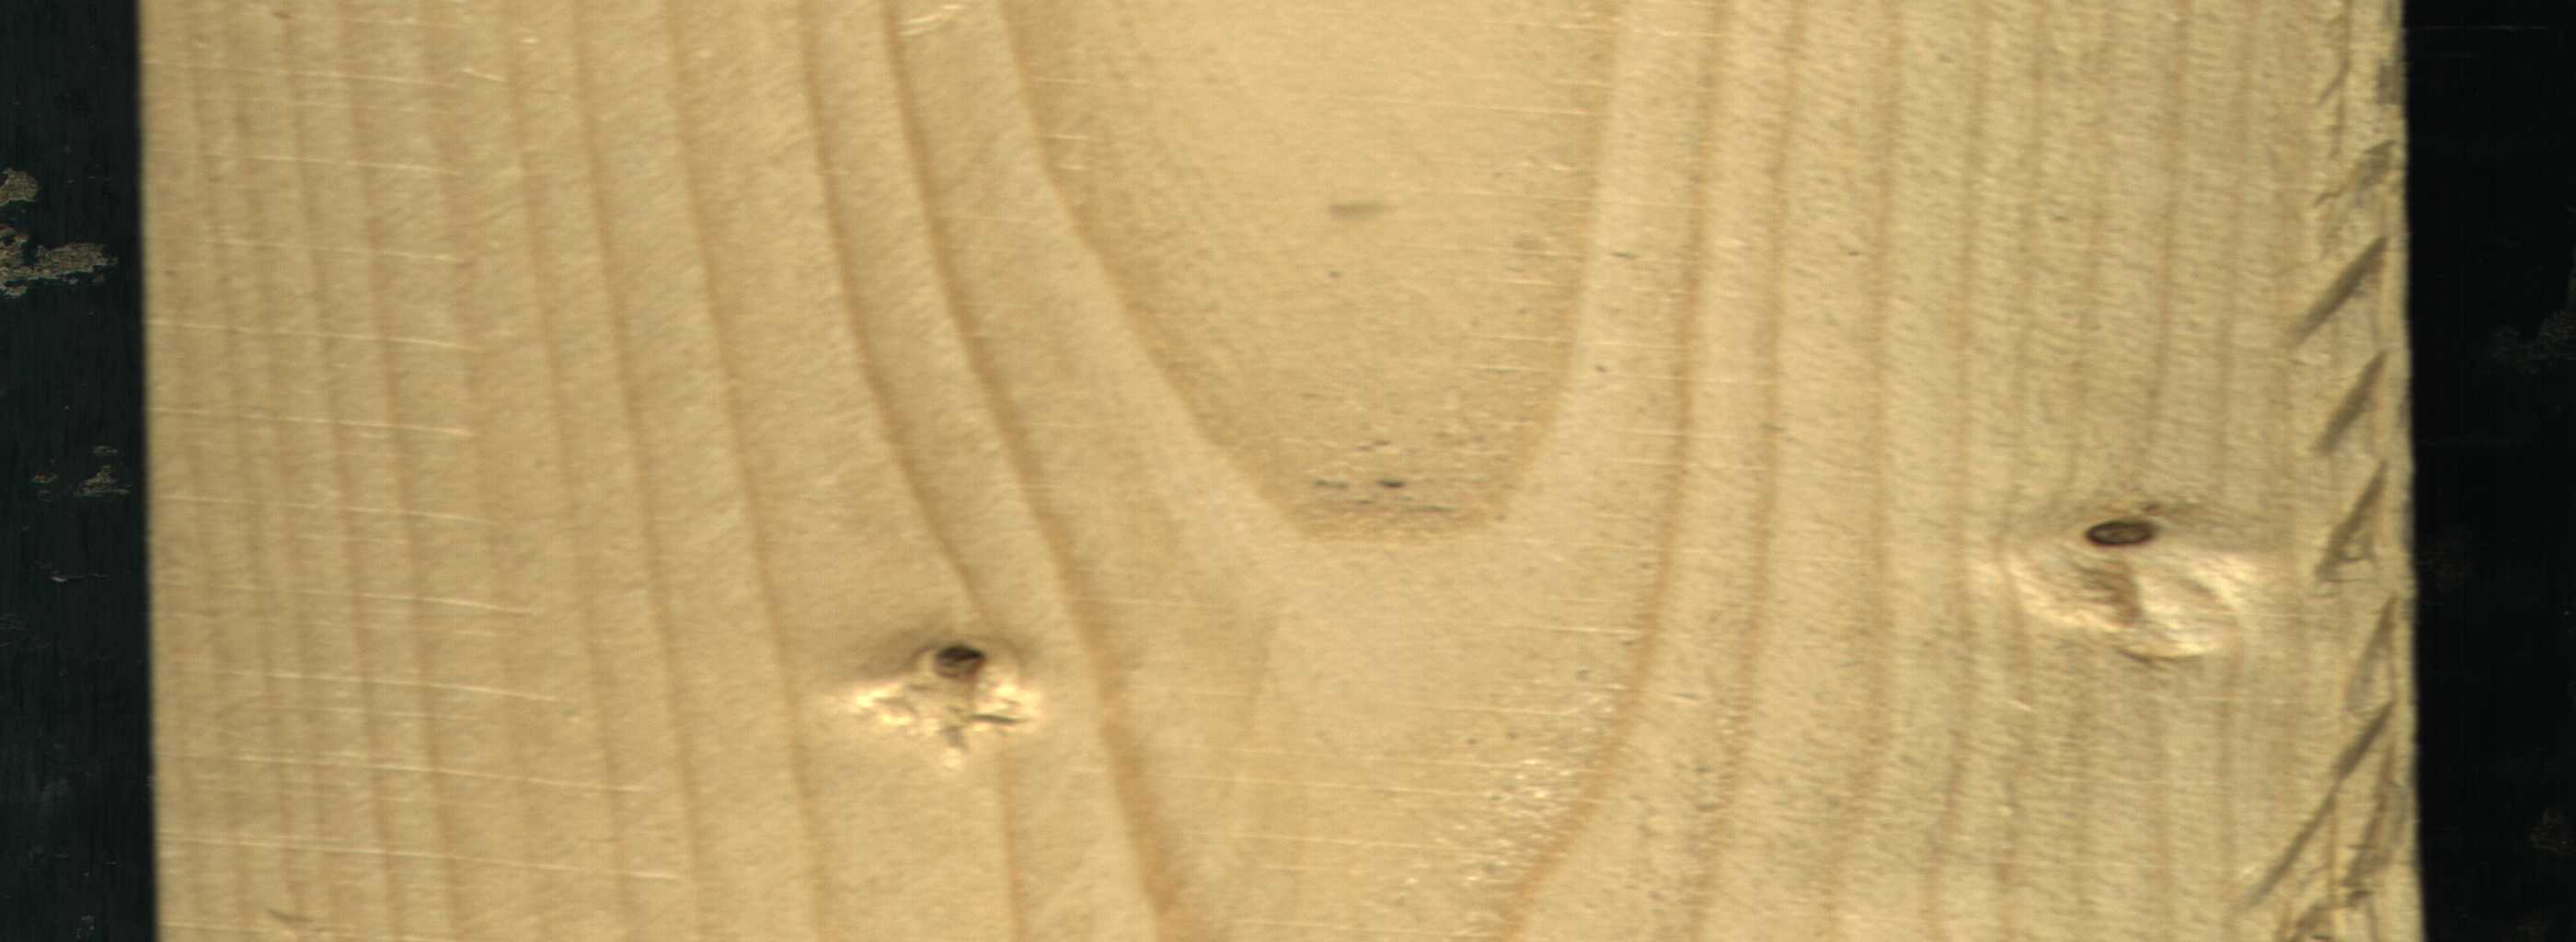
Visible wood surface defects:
Dead_Knot
Dead_Knot